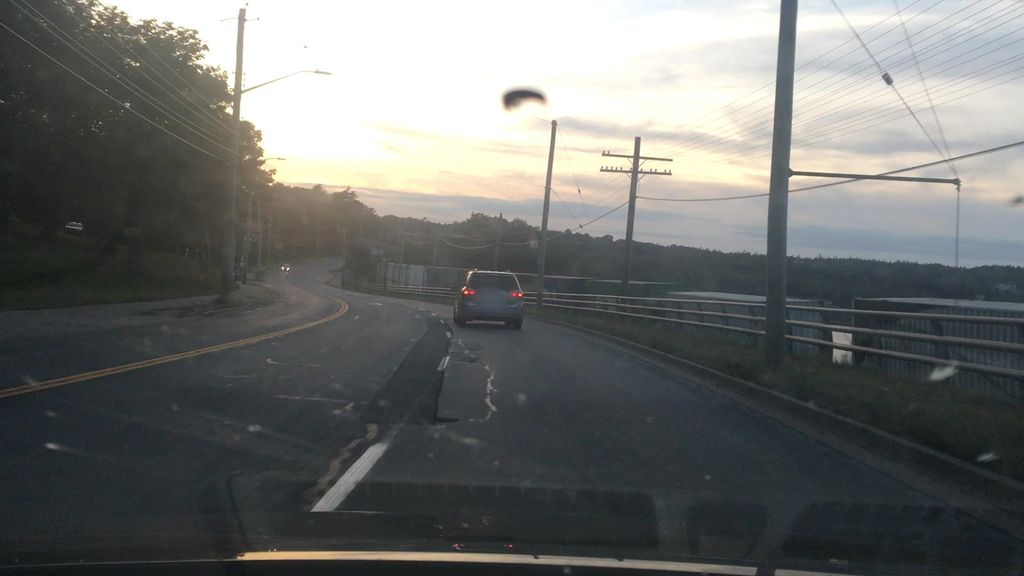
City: halifax